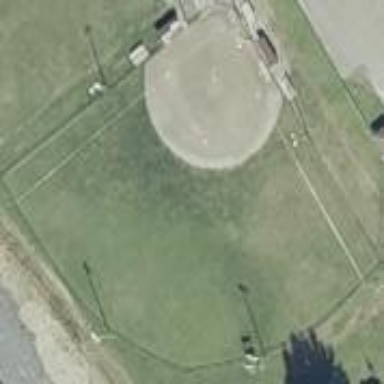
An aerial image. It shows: Baseball pitch for leisure land activities.